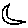
Label: moon